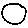
Label: circle